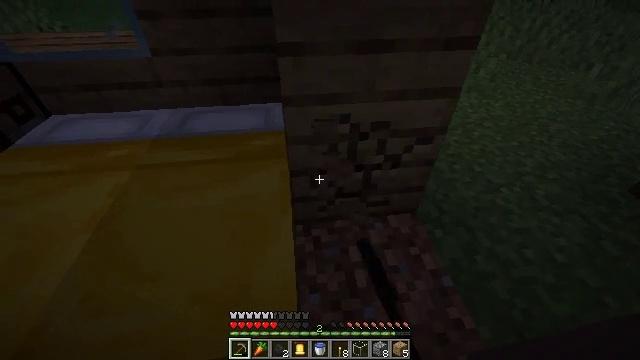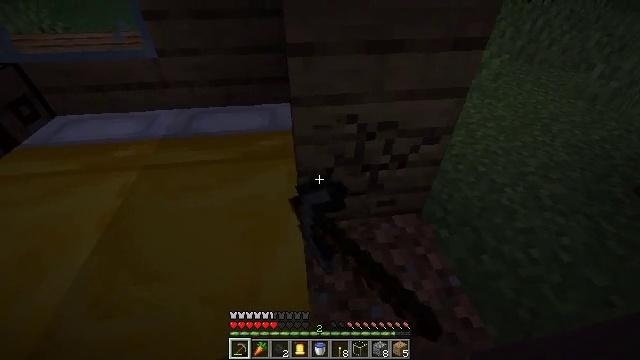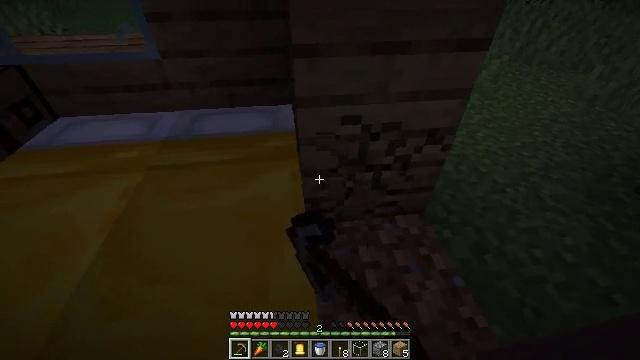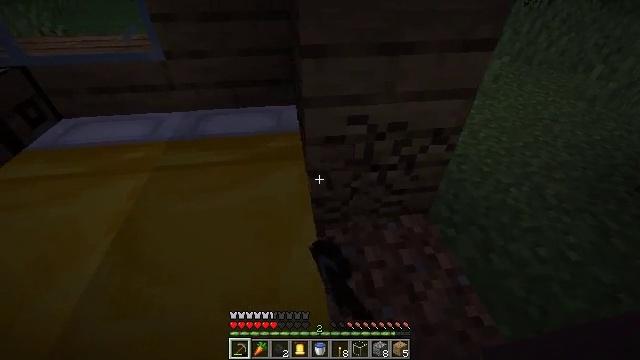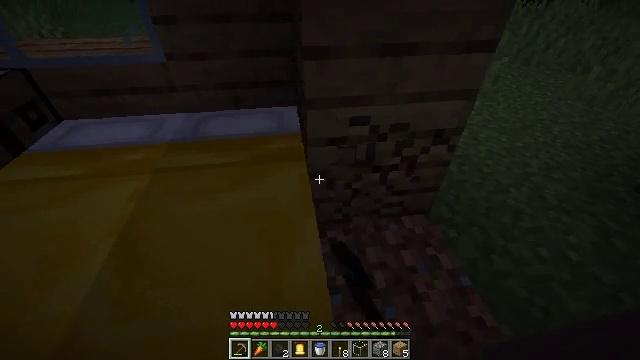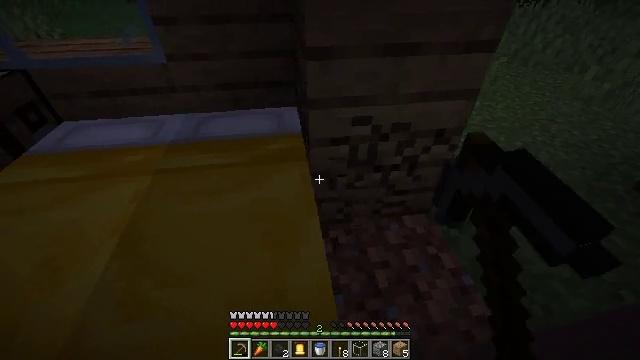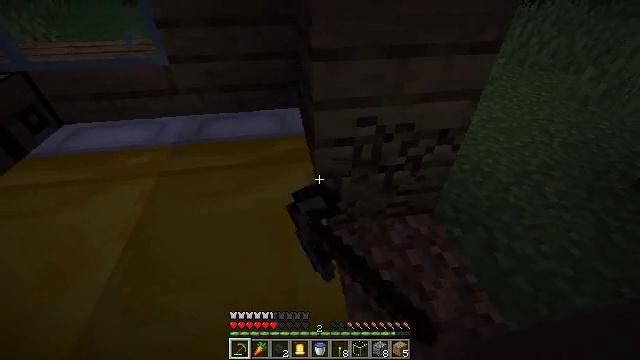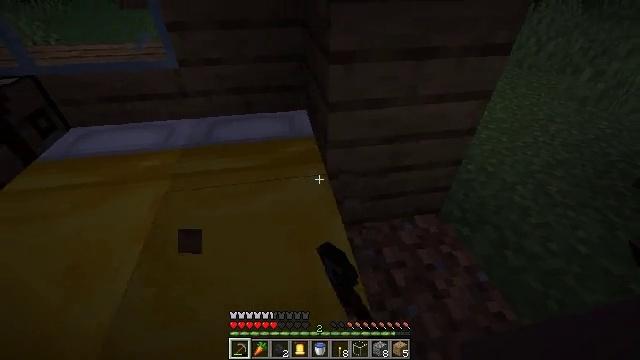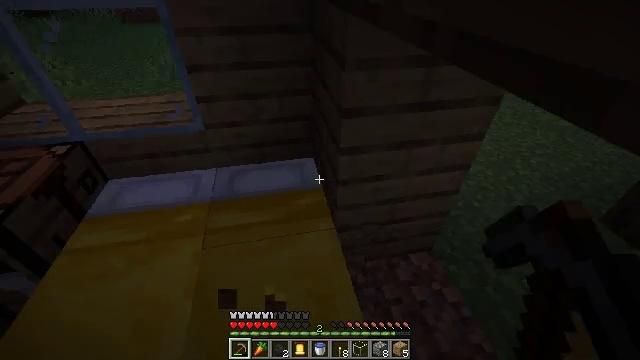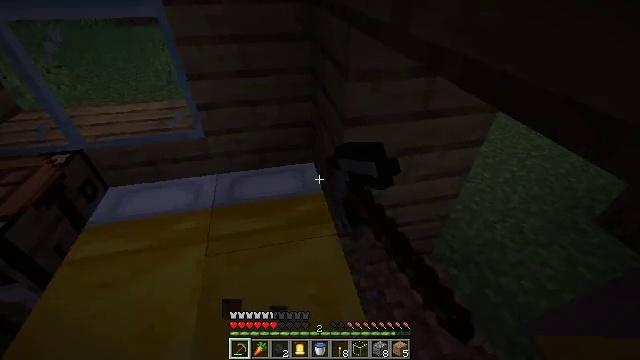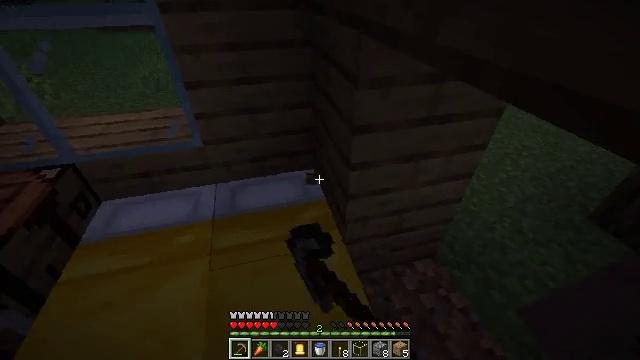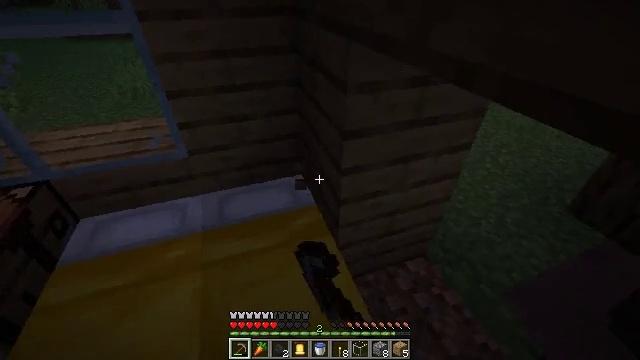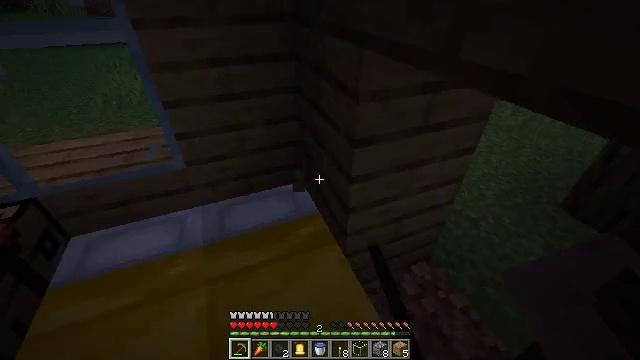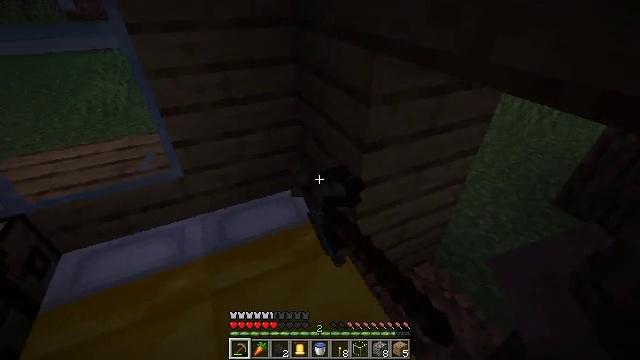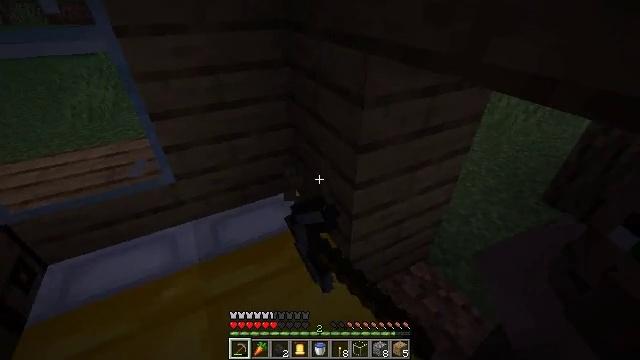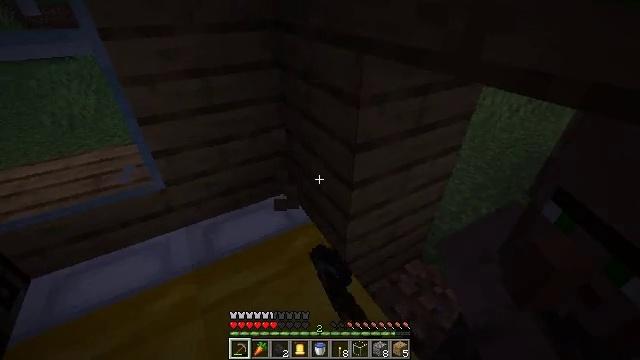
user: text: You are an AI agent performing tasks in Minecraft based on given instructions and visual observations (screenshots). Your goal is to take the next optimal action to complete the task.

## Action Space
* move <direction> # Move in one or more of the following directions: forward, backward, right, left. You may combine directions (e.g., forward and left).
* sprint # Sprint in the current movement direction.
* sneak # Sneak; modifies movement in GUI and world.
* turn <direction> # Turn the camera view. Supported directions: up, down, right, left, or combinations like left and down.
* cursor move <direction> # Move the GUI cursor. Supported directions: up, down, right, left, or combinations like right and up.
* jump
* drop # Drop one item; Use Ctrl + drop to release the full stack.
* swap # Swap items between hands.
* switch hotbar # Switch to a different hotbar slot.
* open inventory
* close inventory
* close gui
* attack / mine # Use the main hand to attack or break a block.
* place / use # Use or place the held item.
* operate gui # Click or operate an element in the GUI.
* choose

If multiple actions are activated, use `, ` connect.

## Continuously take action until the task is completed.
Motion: motion action
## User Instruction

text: Break the existing planks.
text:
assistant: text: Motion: attack / mine
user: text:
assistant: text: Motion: attack / mine
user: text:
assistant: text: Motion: attack / mine
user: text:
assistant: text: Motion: attack / mine
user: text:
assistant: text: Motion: attack / mine
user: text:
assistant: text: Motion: attack / mine
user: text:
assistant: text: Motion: attack / mine
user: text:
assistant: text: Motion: attack / mine
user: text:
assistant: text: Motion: turn right, attack / mine
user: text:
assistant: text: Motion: turn right, attack / mine
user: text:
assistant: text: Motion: turn right, attack / mine
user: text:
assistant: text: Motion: turn right, attack / mine
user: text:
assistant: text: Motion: turn right, attack / mine
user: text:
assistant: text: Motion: turn right, attack / mine
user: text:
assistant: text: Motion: turn right, attack / mine
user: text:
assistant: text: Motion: turn right, attack / mine
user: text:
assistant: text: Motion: turn right, attack / mine
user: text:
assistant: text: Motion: turn right, attack / mine
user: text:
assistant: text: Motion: turn right, attack / mine
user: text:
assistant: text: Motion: turn right, attack / mine
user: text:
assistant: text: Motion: turn right, attack / mine
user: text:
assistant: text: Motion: attack / mine
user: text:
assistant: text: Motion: attack / mine
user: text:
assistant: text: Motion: attack / mine
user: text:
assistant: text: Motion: attack / mine
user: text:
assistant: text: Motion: attack / mine
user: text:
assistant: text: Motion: attack / mine
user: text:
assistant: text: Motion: attack / mine
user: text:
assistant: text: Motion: turn left, attack / mine
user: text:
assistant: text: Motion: turn left, attack / mine